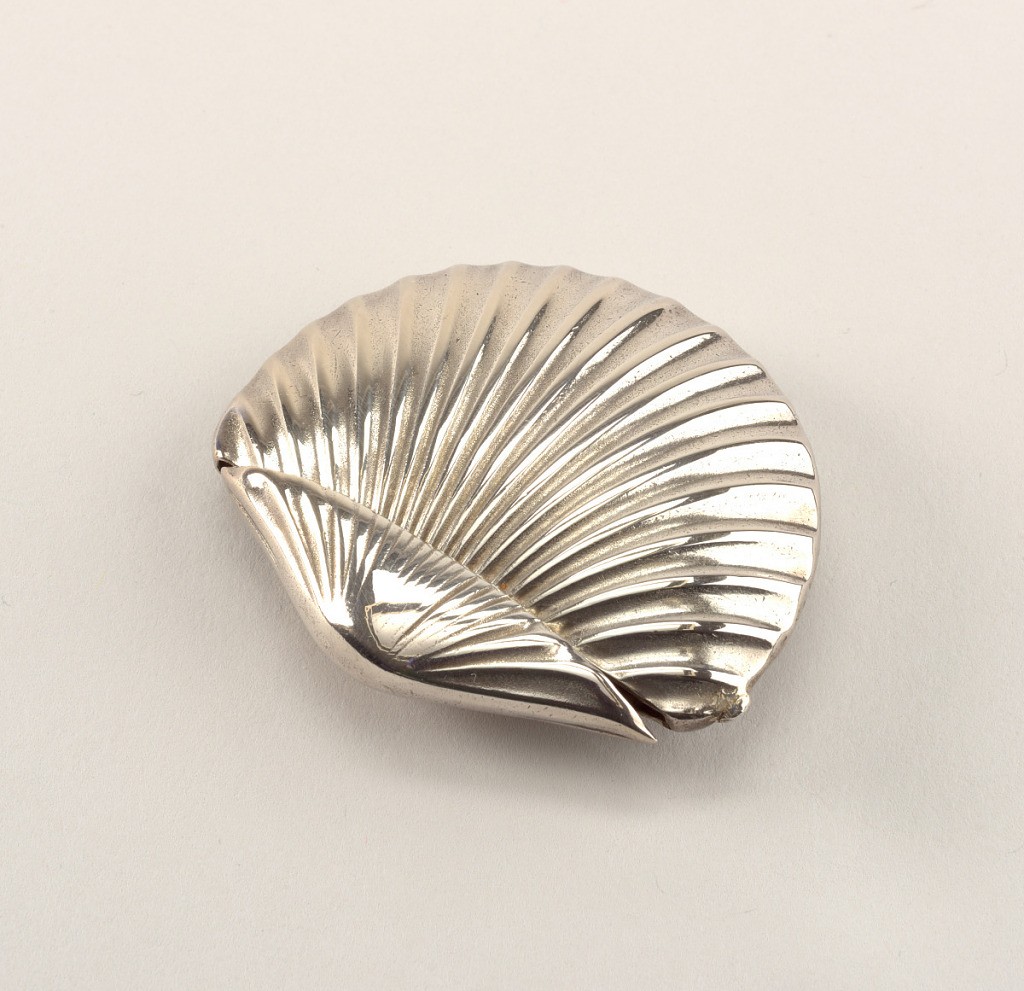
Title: Scallop Shell
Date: ca. 1900
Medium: Silver plated
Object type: Matchsafe
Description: In the form of a scallop shell, ribbed surface, striker on back side.  Hinged lid, opens along top edge.